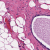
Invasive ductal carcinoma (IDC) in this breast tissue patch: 0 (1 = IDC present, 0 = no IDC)